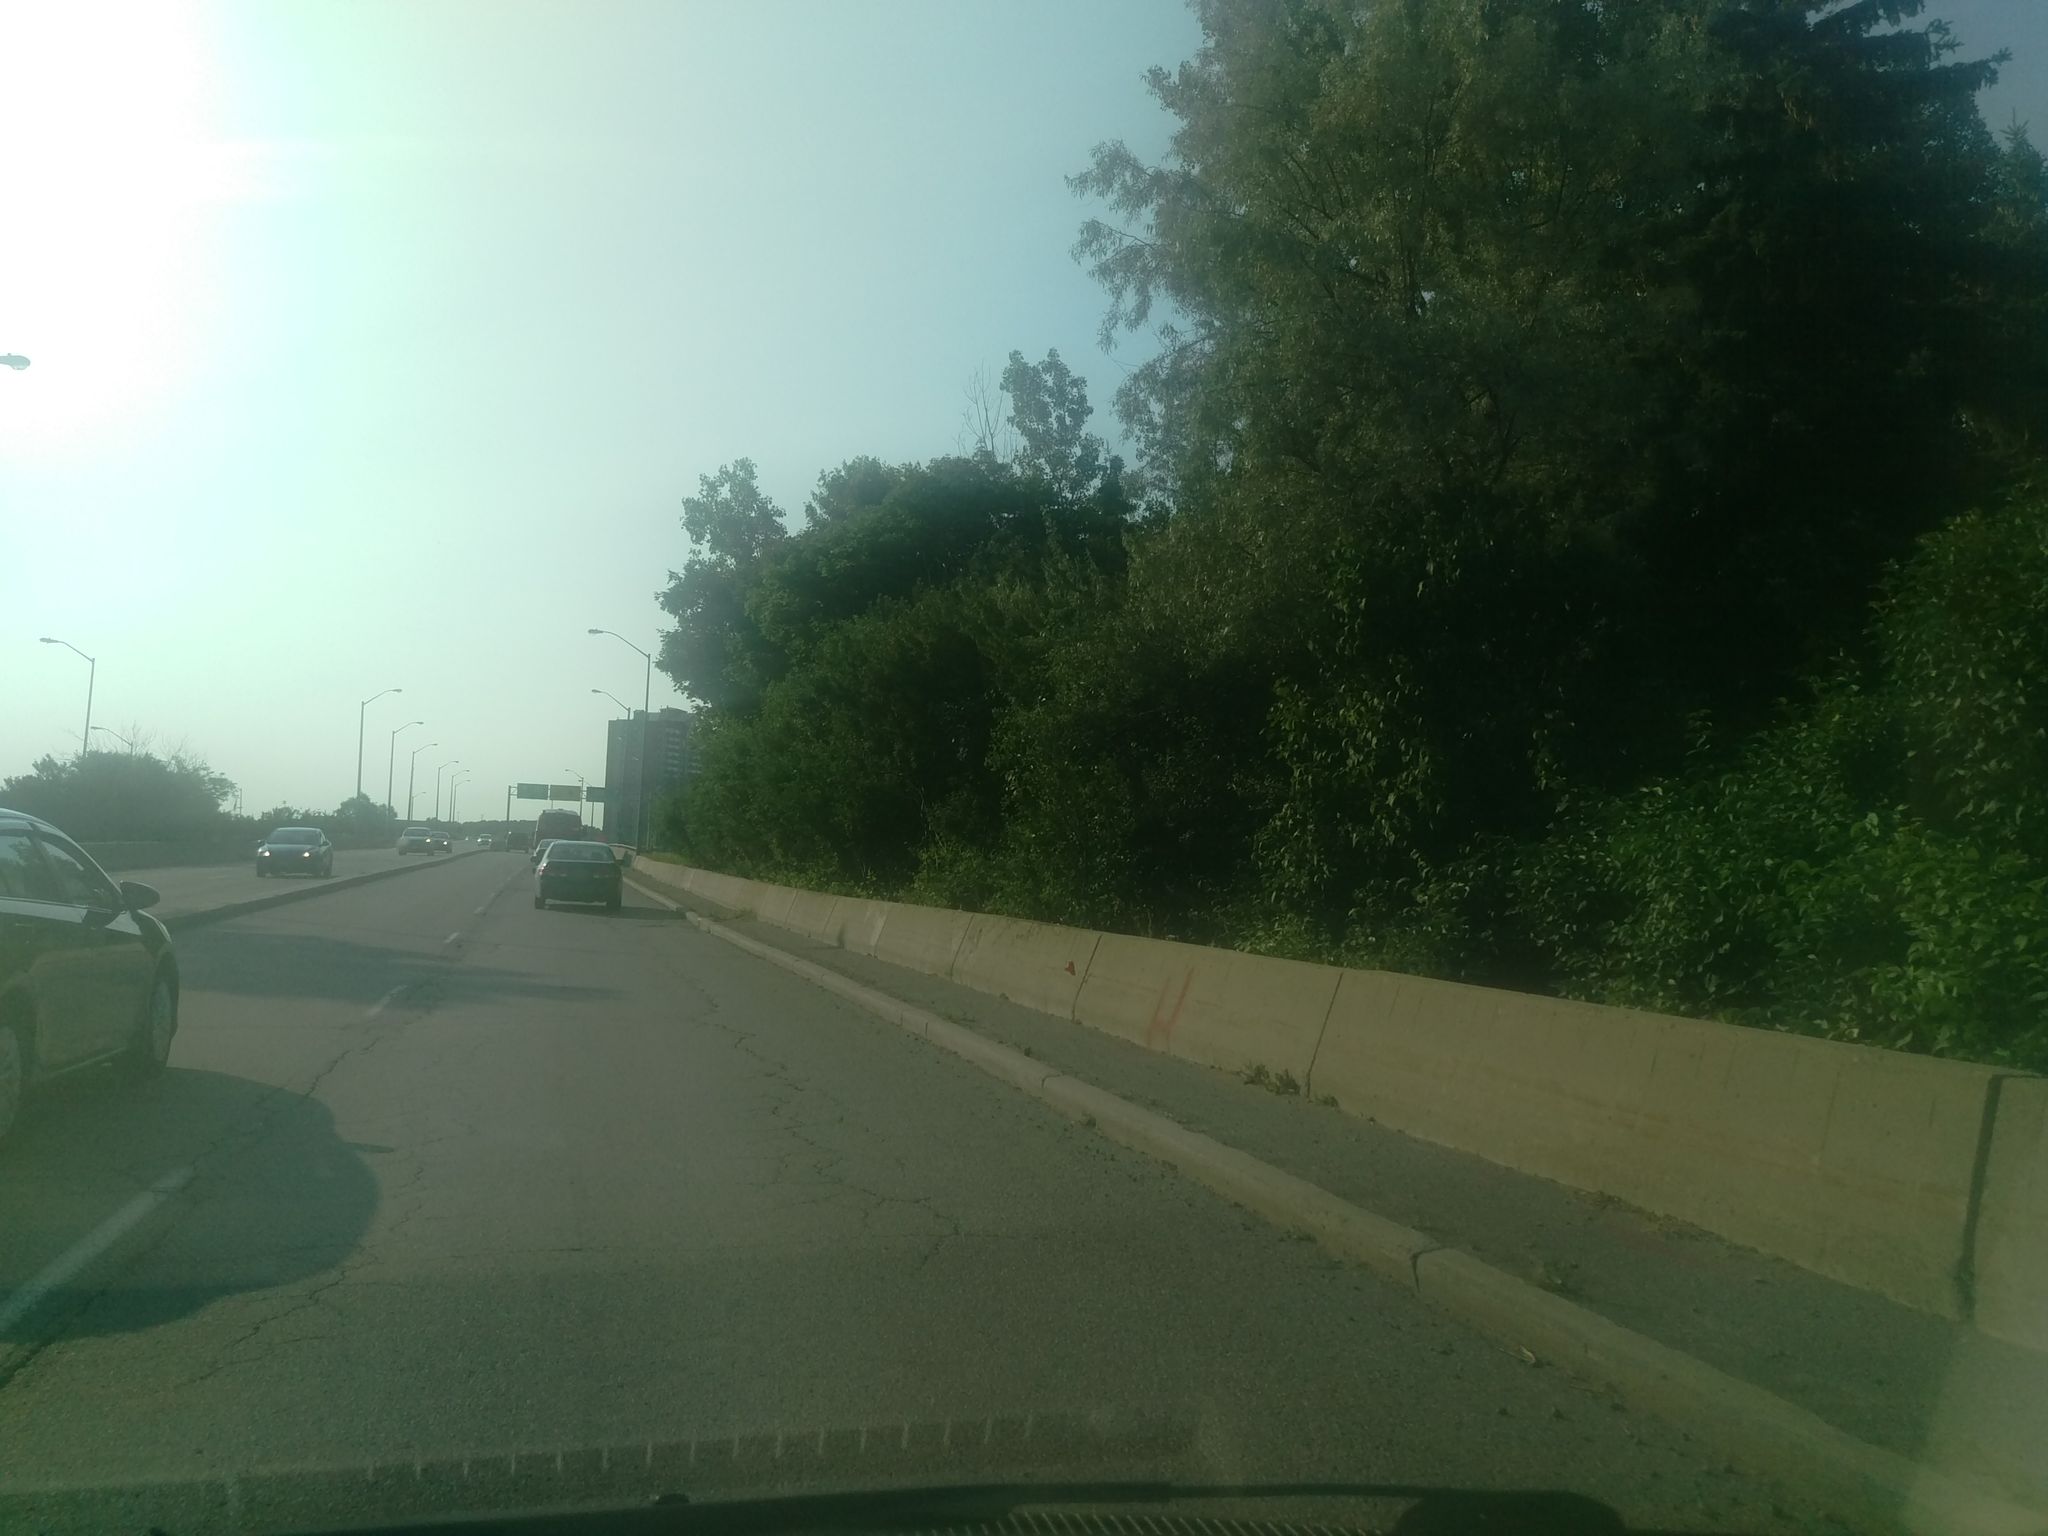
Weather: cloudy
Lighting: day
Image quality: slightly poor
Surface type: driving surface
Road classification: primary, motorway_link
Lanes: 2
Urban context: urban centre
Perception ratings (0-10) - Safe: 2.62, Lively: 4.08, Beautiful: 3.19, Boring: 6.74, Depressing: 4.12, Wealthy: 3.79